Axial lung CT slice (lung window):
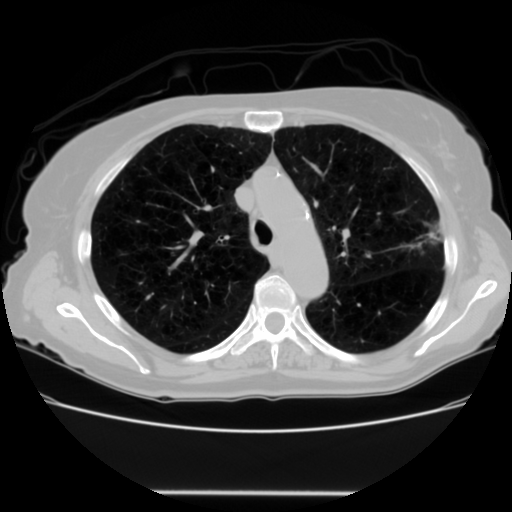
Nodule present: no